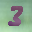
Label: 3